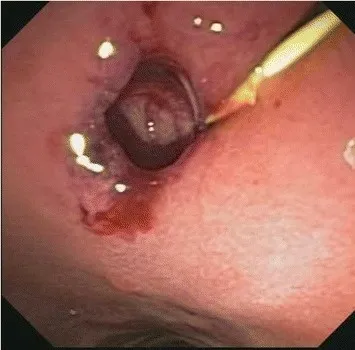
Fistula creation*.
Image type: endoscopy (airway_endoscopy)